Field crop: maize
Growth stage: 1
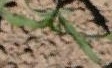
Species: maize